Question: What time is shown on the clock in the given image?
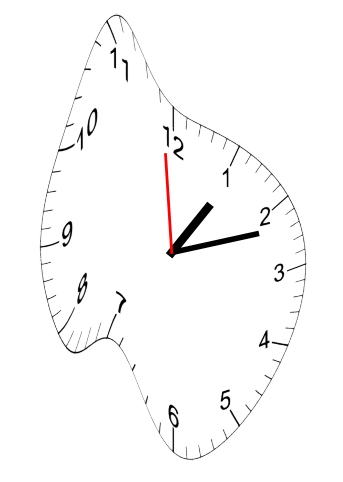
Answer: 01:11:59